Interaction volume radius: 5 \u00c5
Interaction volume height: 20 \u00c5
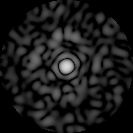
Disorder parameter: 0.7735